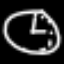
Label: clock